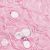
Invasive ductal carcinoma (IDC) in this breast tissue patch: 0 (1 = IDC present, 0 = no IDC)